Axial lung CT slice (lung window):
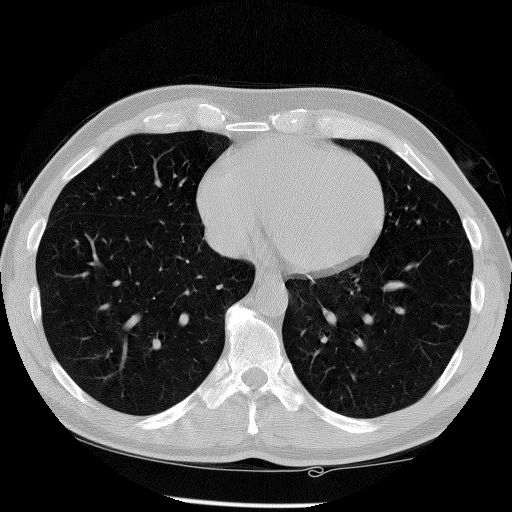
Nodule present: no